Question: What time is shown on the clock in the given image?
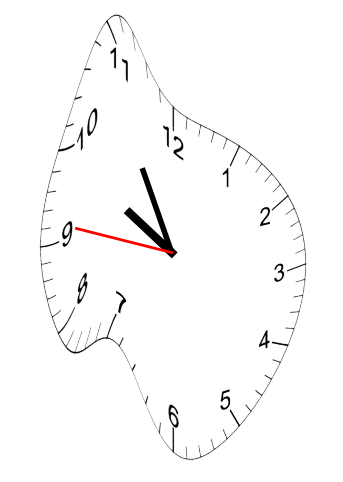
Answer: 09:54:46